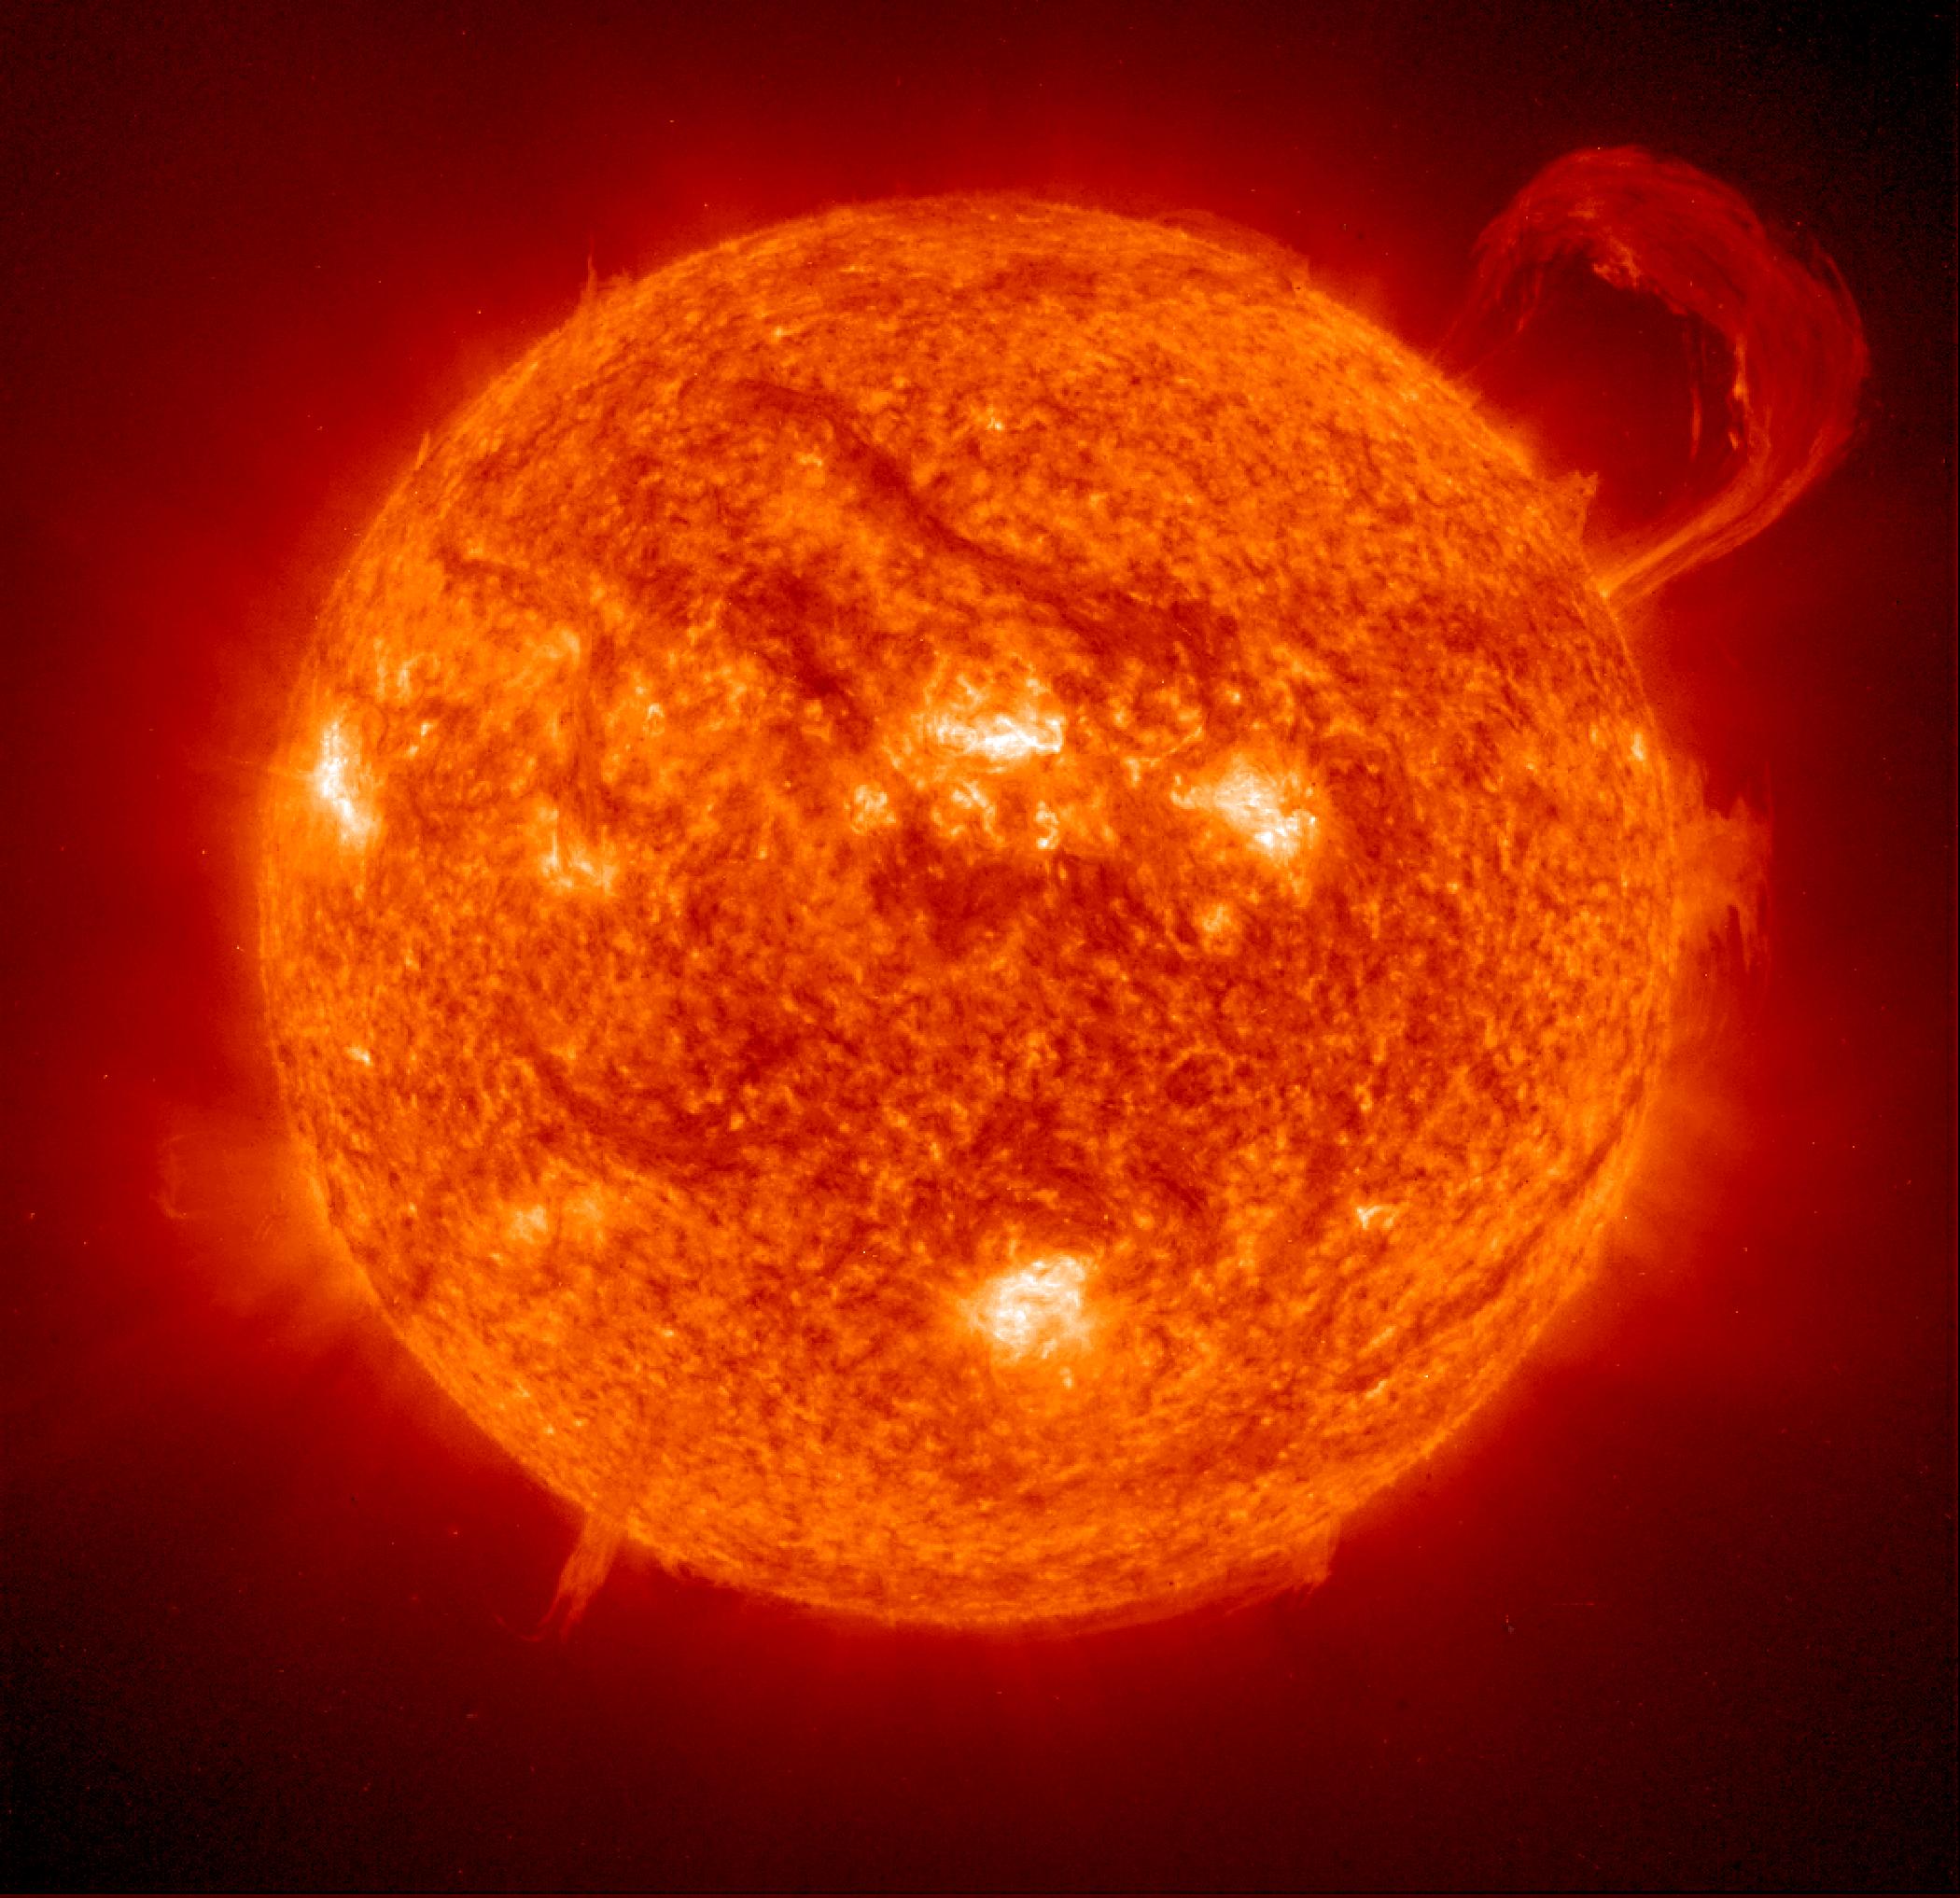
Handle-shaped Prominence Sun, SOHO